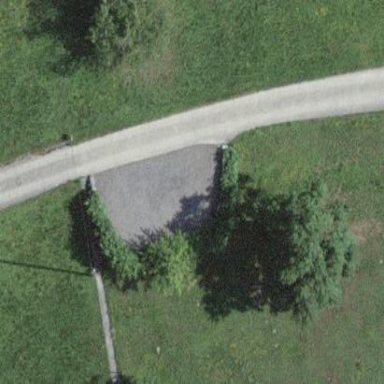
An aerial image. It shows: Gravel parking area.